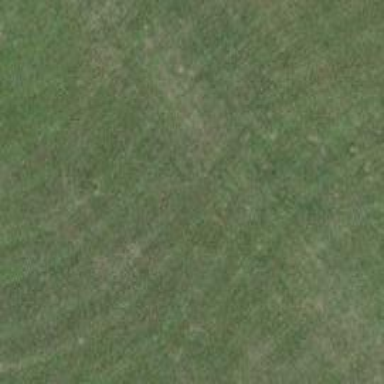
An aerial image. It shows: Path covered in grass.